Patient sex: M
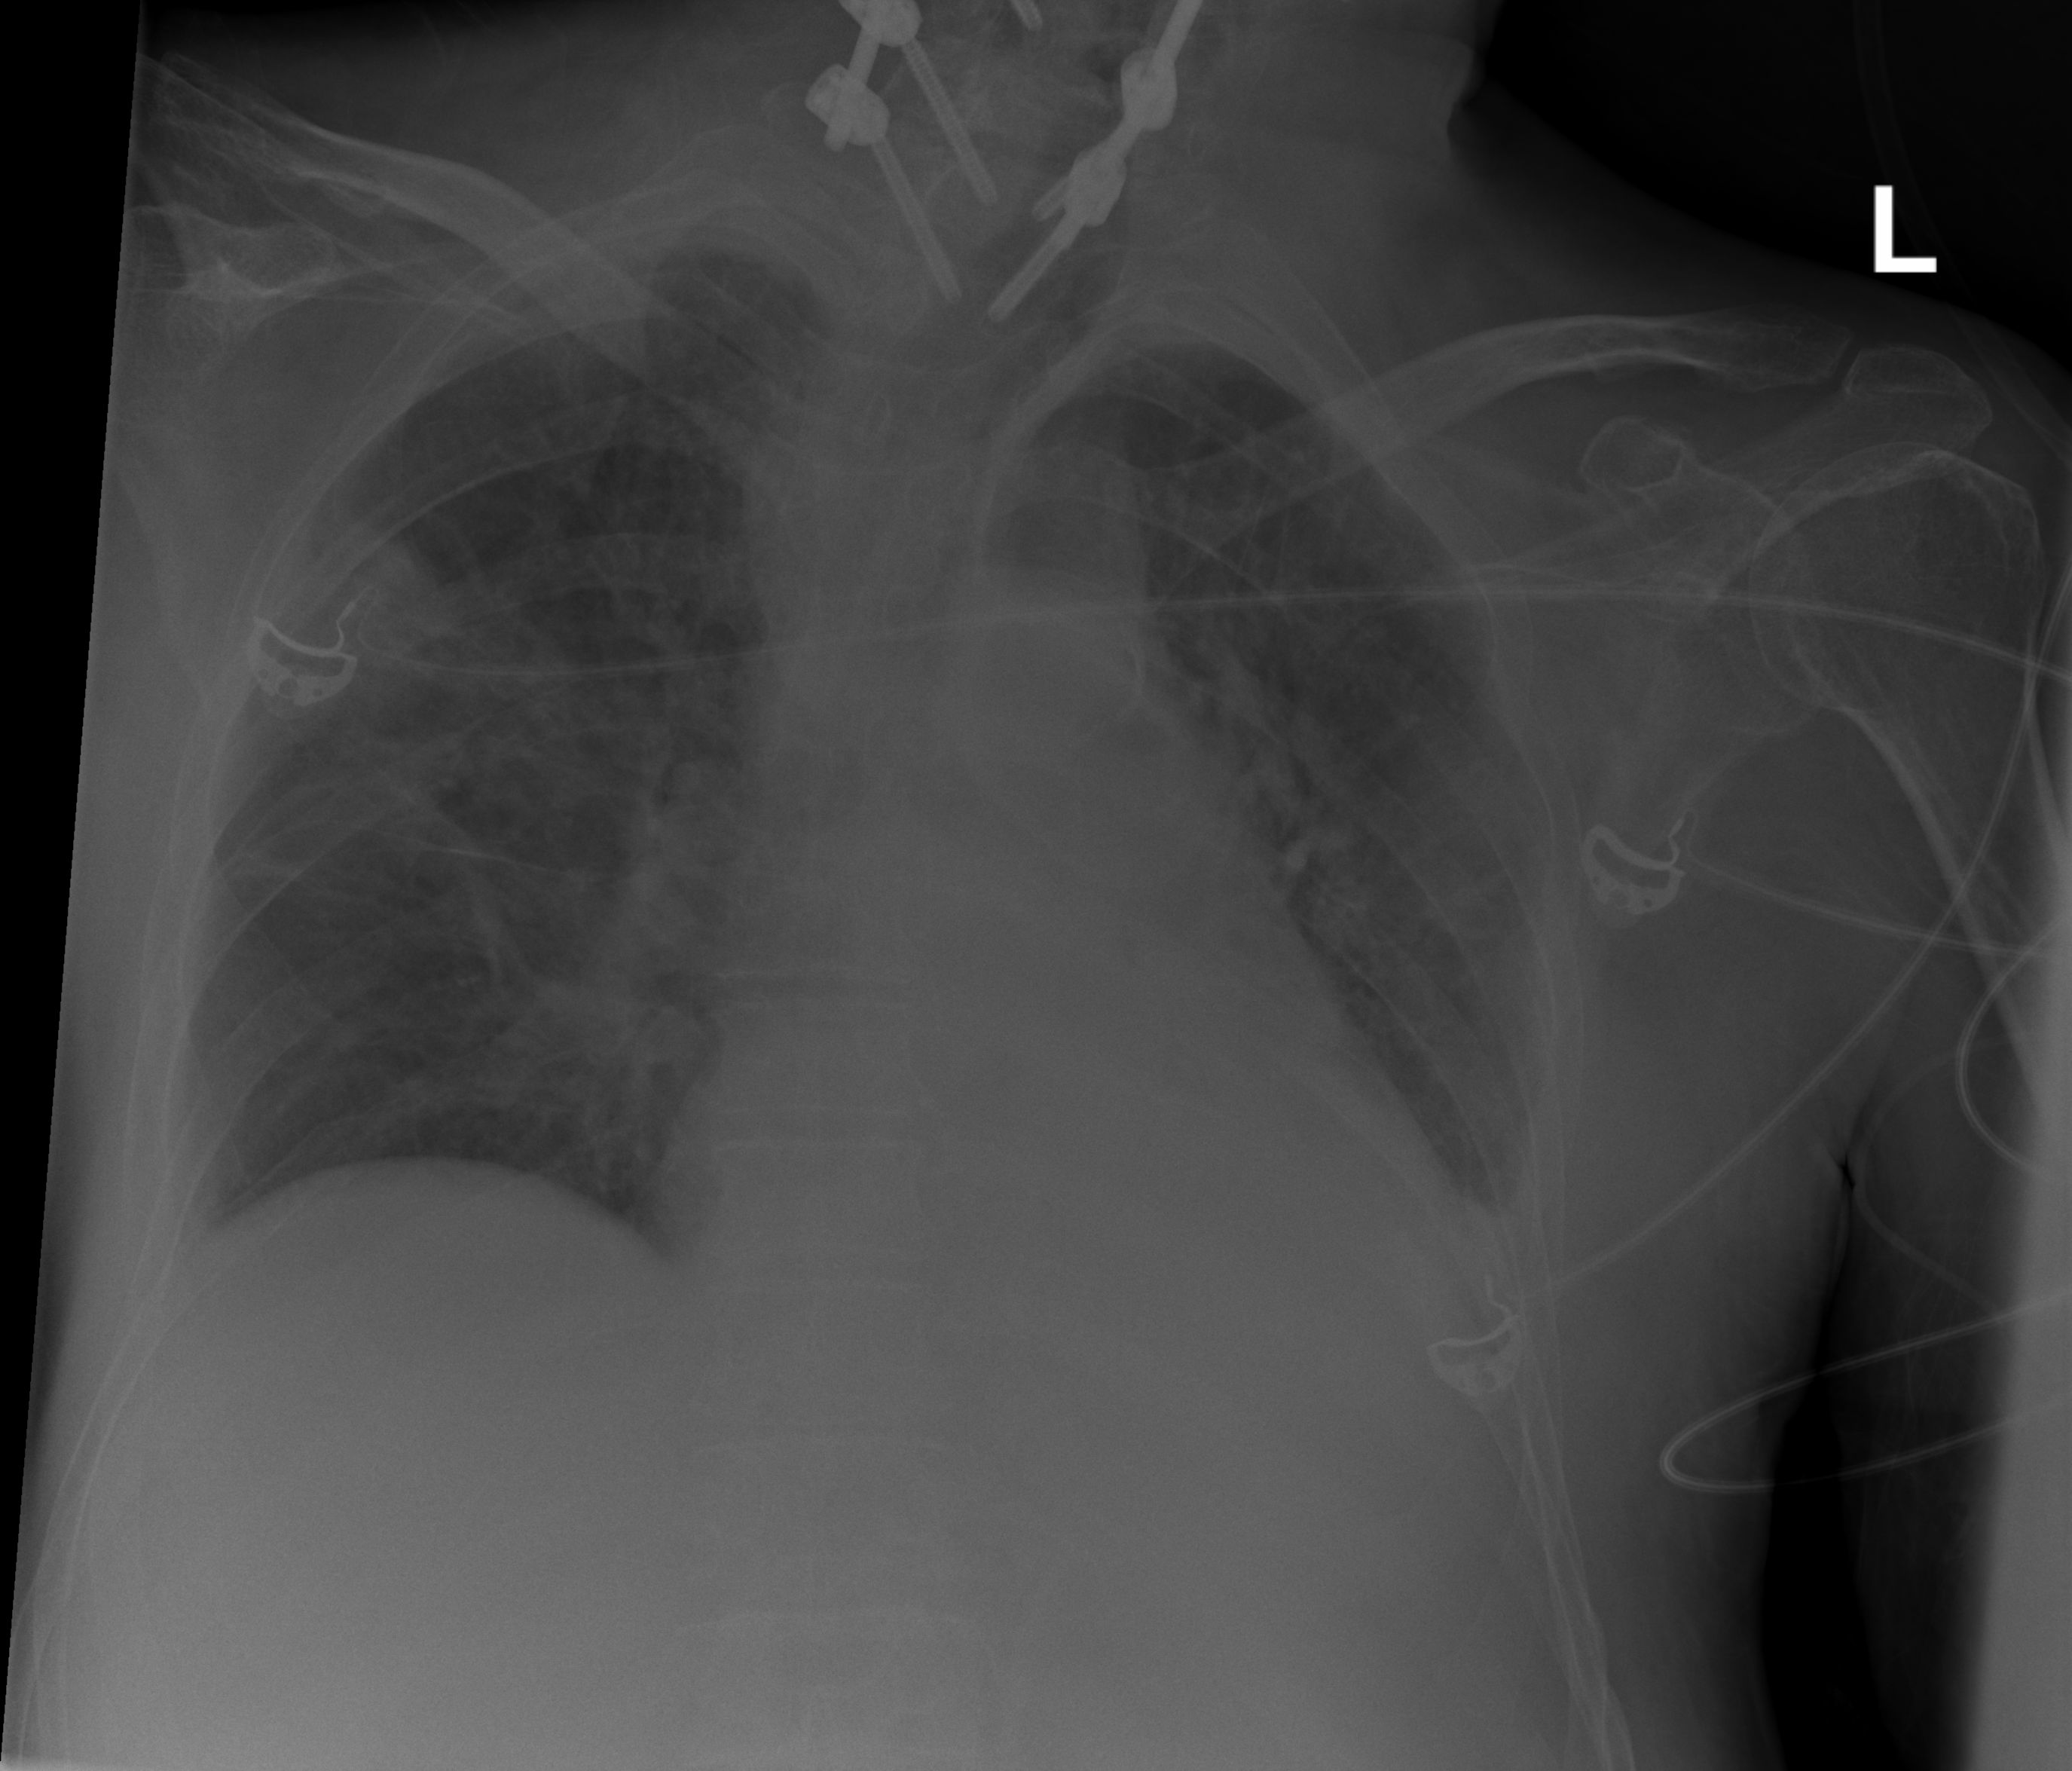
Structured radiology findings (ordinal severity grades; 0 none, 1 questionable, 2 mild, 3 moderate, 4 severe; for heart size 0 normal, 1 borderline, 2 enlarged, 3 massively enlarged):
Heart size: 2
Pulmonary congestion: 3
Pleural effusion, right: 2
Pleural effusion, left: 2
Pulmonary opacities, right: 2
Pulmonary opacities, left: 0
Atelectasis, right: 2
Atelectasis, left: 2